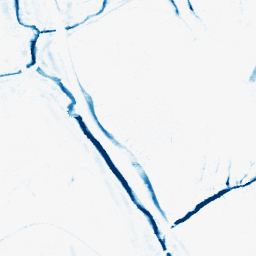
Category: morphological
Decomposition family: morphological_ellipse
Decomposition parameters: operation: closing
width: 5
height: 10
Upsampling method: bicubic
Upsampling parameters: scale: 2
Upsampling scale: 2